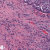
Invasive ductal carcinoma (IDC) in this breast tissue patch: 1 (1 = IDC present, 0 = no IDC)